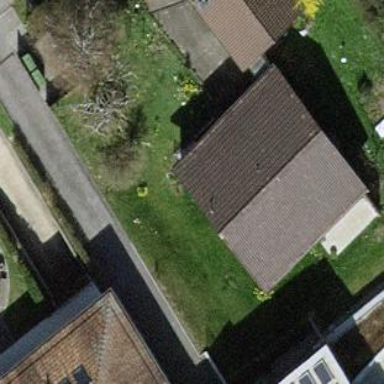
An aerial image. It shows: Simple and straightforward house.